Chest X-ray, PA view. Patient: 65 years old, sex M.
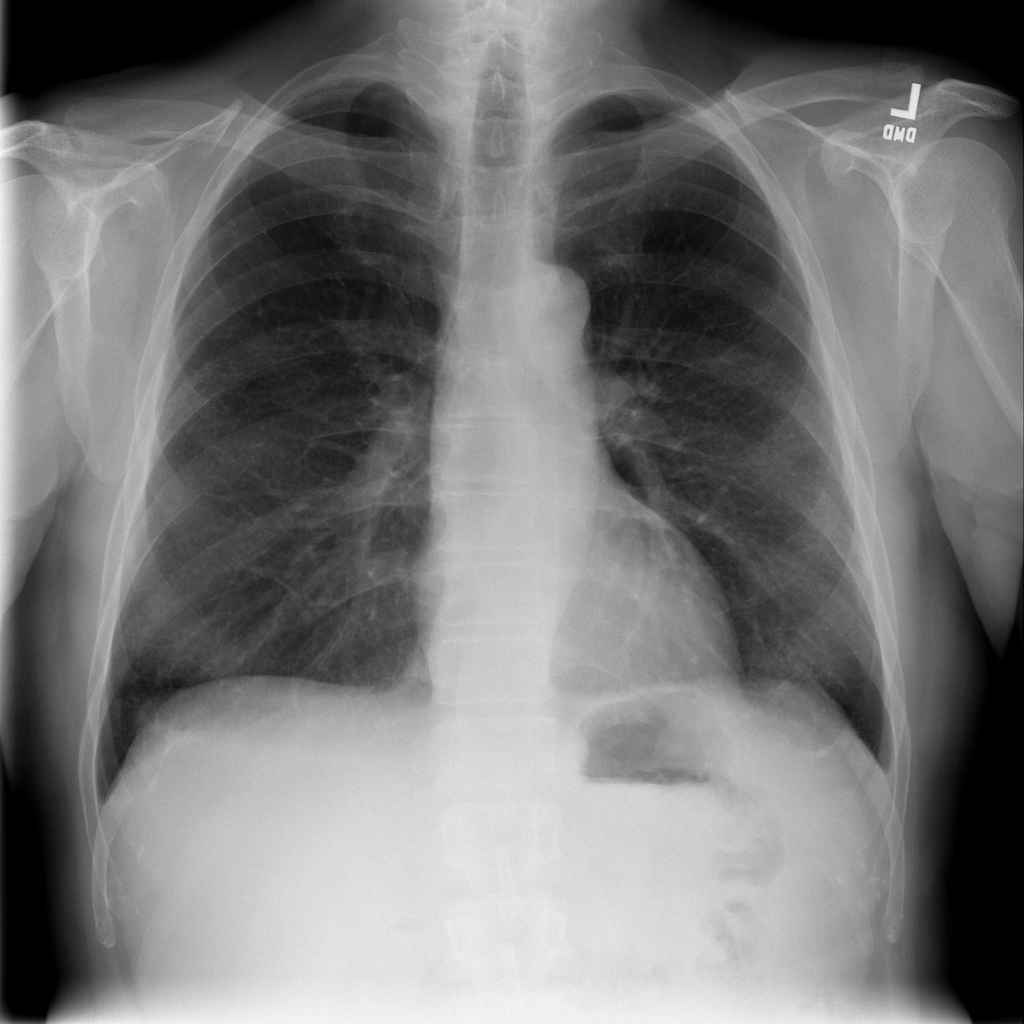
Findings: Effusion